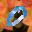
Label: 0